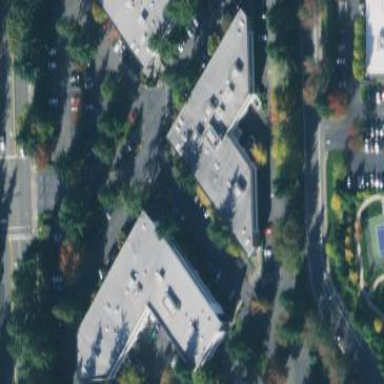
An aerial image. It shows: Commercial building.